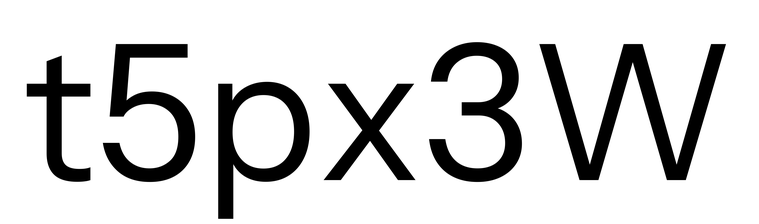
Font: InstrumentSans_Regular